Field crop: maize
Growth stage: 2
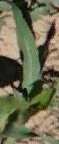
Species: maize